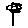
Label: flower